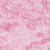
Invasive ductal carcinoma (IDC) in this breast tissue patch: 0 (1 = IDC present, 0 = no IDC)